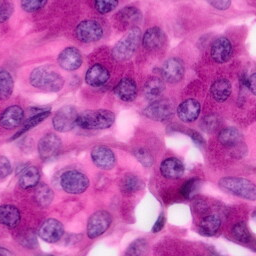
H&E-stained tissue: Pancreatic